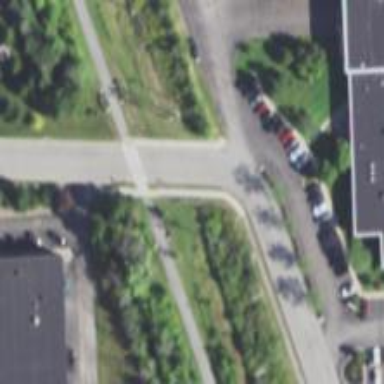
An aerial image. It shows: Asphalt cycleway with zebra crossing for cyclists.